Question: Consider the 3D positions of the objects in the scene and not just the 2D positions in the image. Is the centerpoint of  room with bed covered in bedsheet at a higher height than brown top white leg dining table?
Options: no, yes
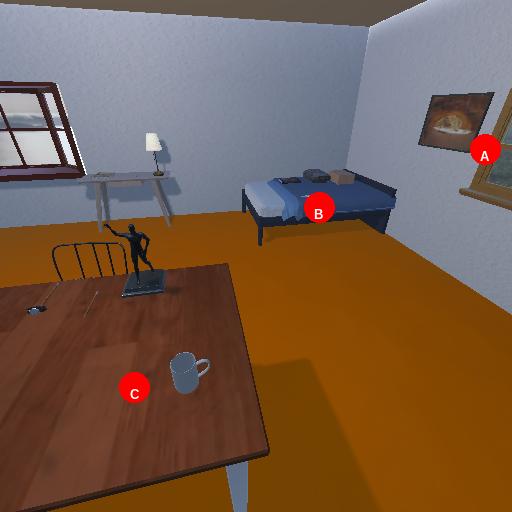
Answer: no